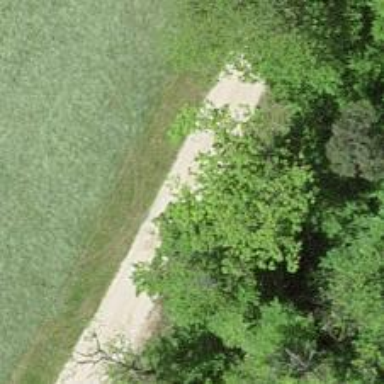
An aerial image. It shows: Gravel track with grade 2 tracktype.